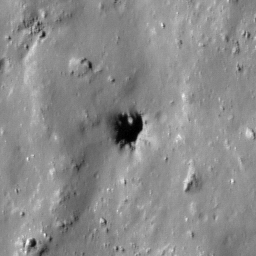
Pit: Tycho 14
Host crater: Tycho
Host type: impact_melt
Lunar coordinates: latitude -43.147, longitude 349.072